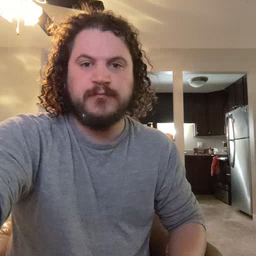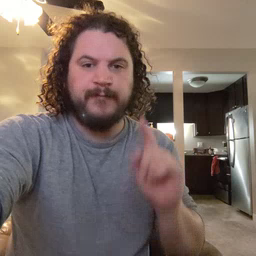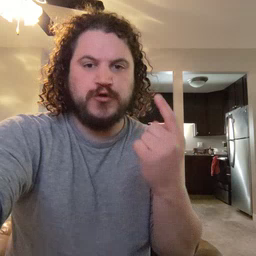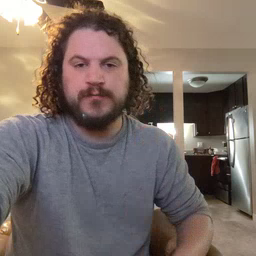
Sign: first